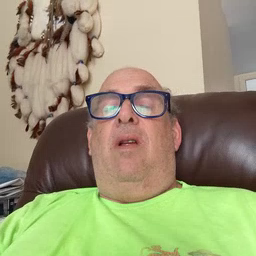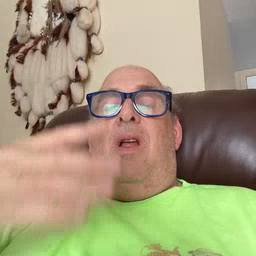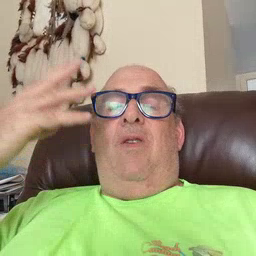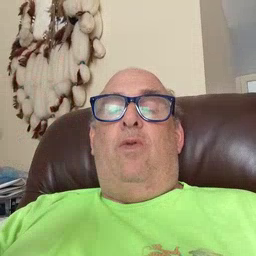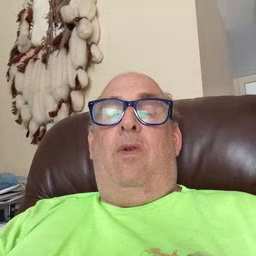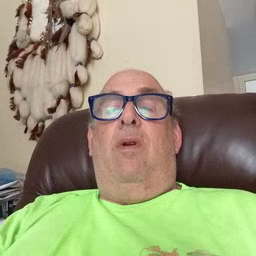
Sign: outside